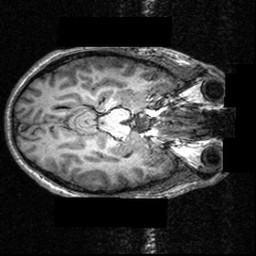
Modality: T1w
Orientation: axial
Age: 16
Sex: male
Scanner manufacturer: siemens
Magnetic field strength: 3.951 T
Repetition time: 1.5 s
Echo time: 0.00335 s